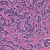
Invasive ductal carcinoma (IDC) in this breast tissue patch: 1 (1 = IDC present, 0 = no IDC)